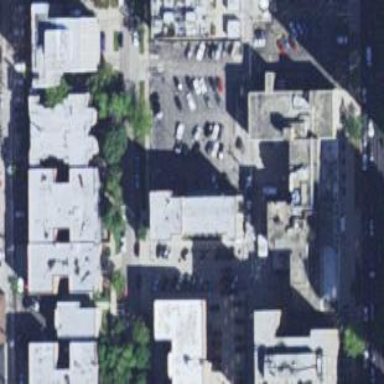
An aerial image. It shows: Parking area with surface.